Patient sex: M
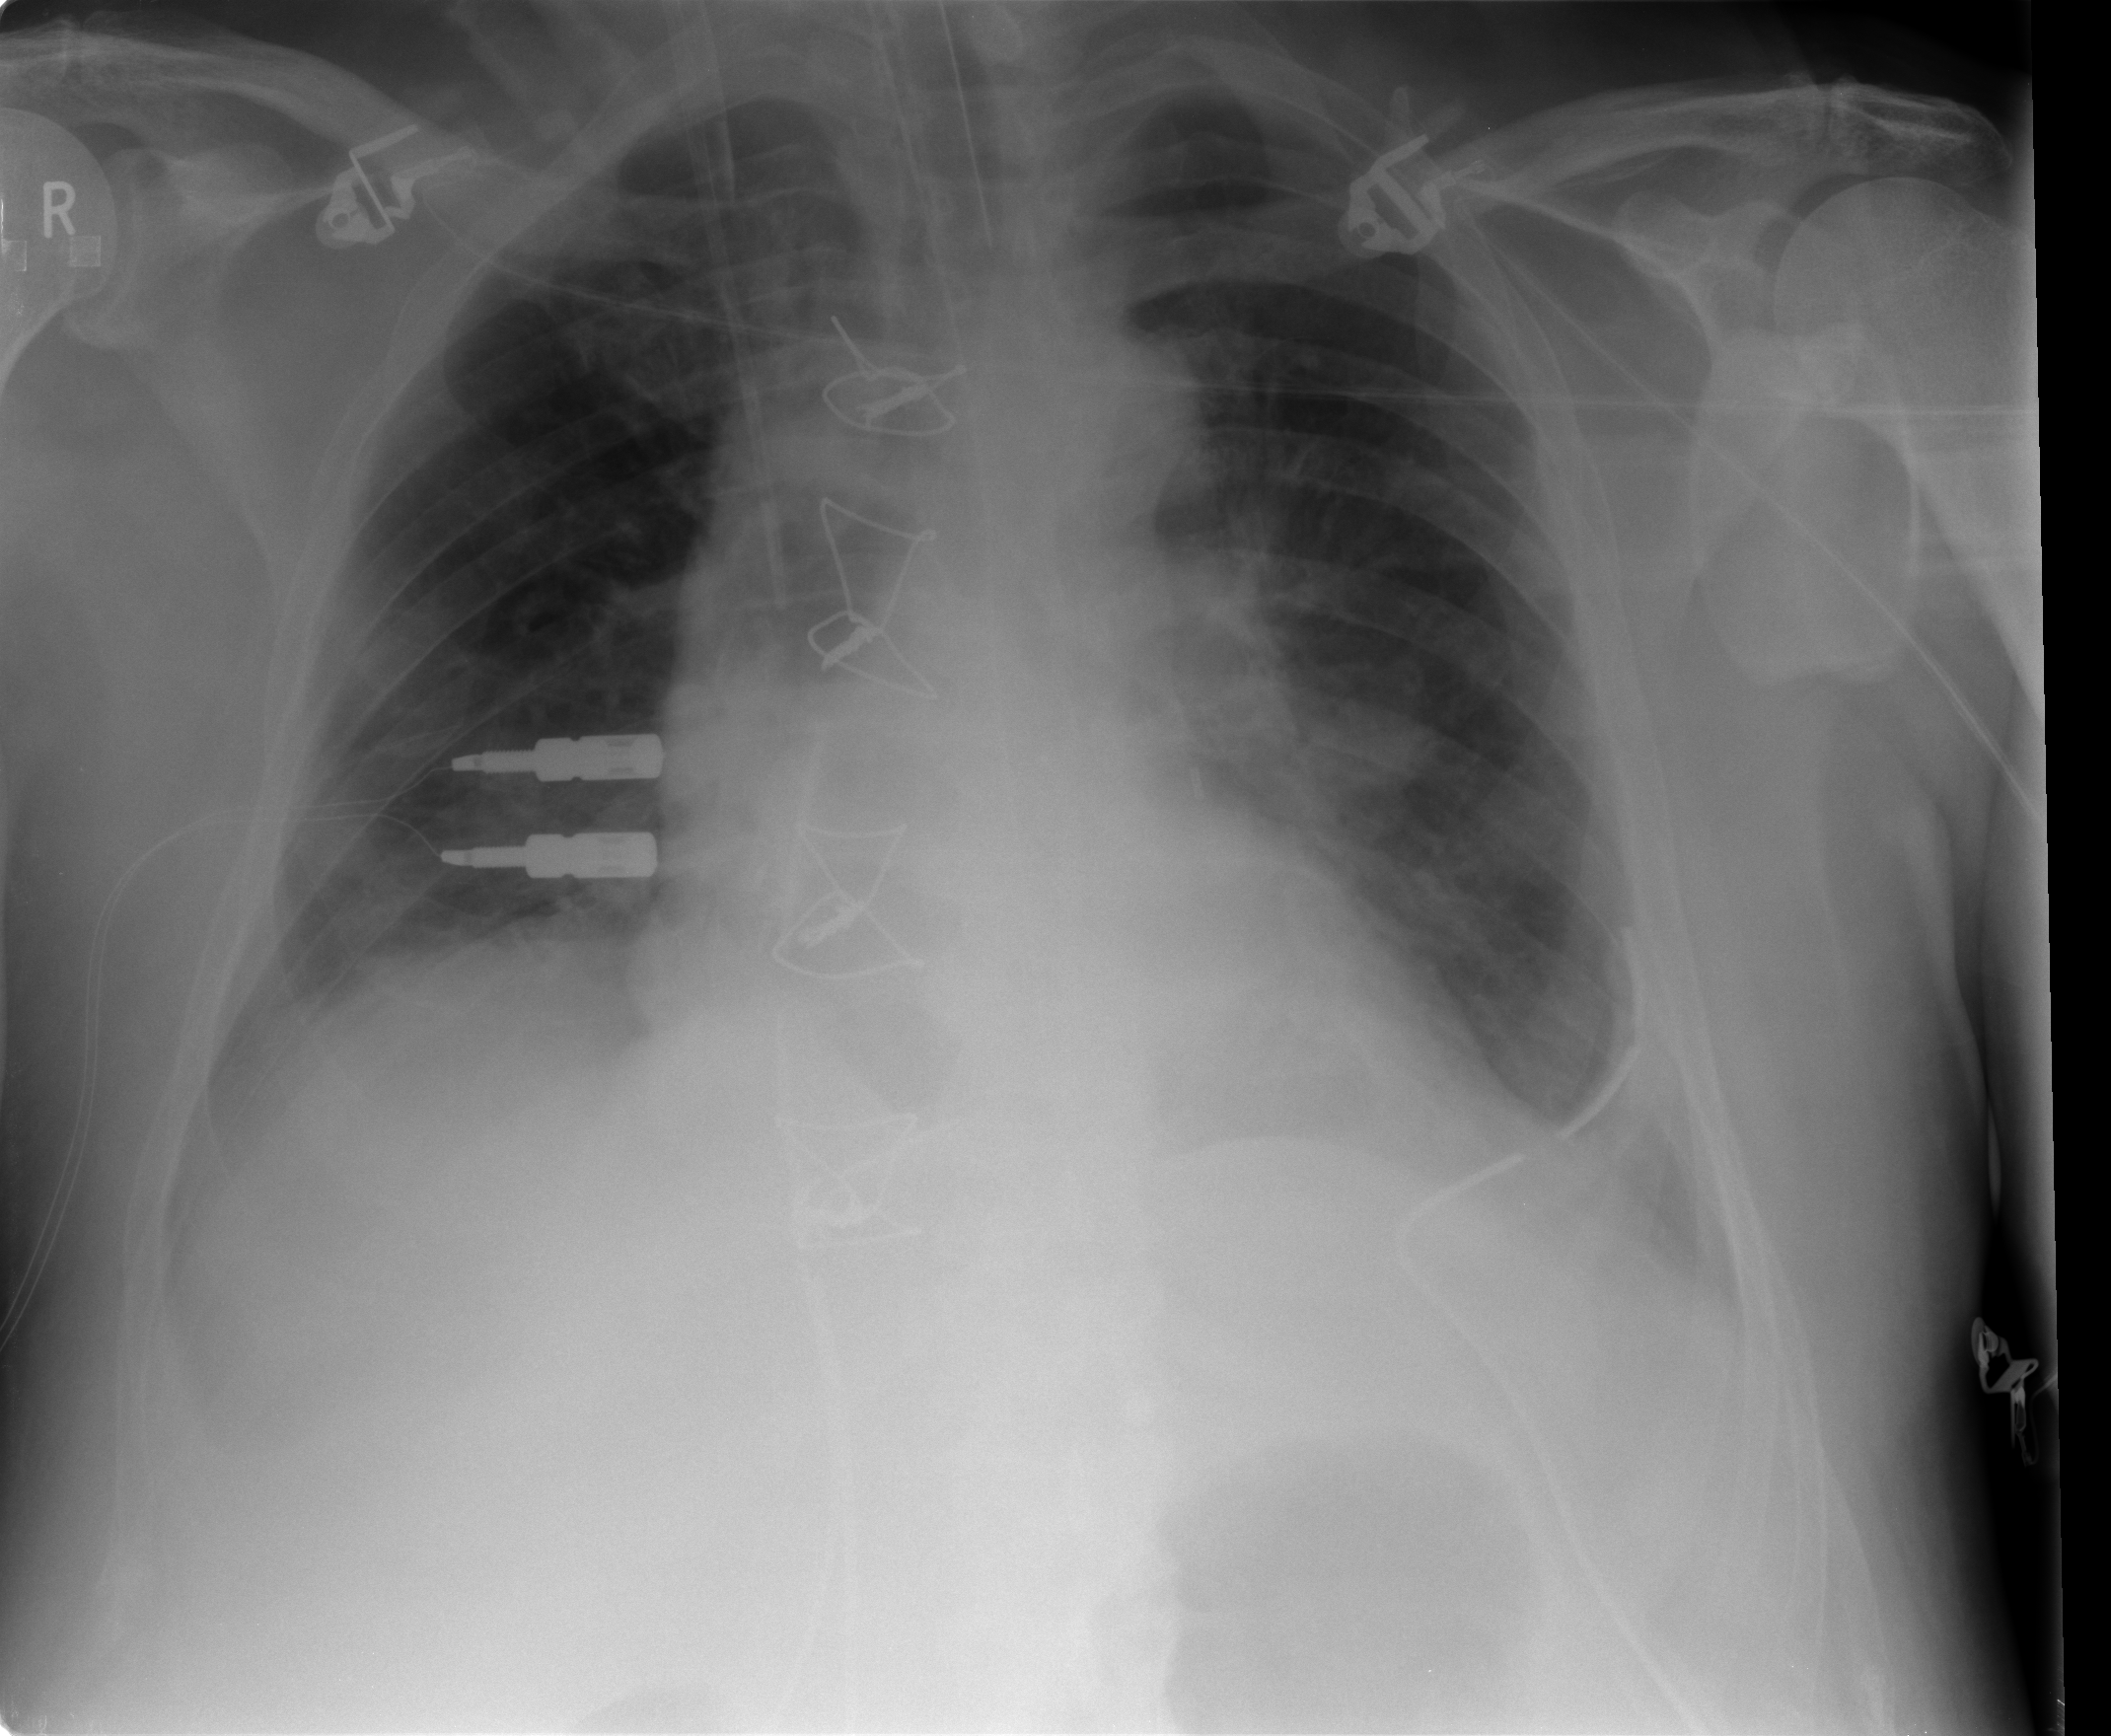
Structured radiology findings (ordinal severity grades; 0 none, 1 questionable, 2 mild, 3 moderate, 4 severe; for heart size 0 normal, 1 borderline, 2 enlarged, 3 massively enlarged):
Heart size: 2
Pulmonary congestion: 0
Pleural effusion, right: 0
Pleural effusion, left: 1
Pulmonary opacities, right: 0
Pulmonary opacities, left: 0
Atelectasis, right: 0
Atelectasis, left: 2